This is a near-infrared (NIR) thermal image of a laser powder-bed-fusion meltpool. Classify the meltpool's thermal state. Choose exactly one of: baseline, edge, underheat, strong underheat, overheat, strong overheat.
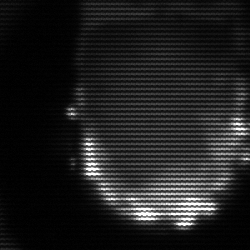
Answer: baseline